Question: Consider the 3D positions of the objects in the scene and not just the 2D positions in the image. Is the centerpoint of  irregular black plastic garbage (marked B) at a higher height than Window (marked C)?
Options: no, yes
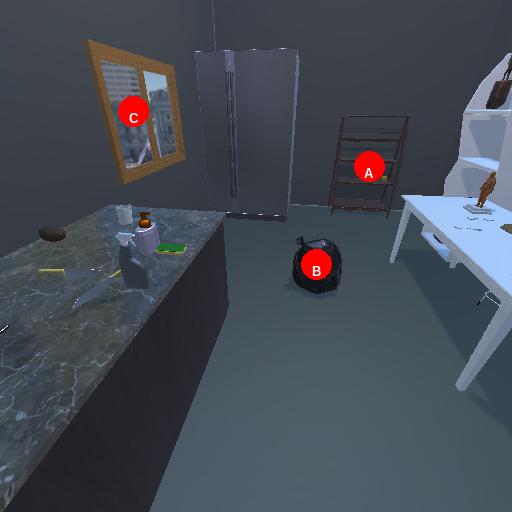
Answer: no